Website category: phone
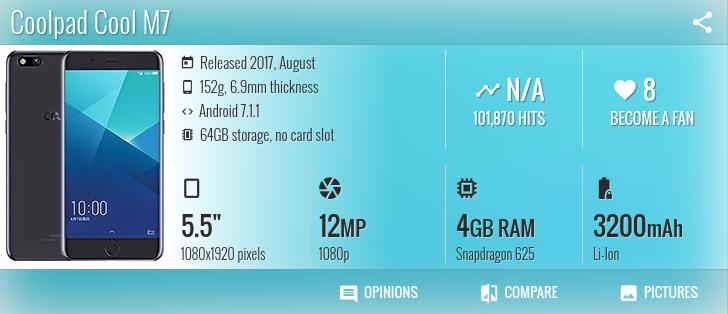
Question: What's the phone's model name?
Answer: Coolpad Cool M7

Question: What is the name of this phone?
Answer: Coolpad Cool M7

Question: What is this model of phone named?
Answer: Coolpad Cool M7

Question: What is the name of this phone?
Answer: Coolpad Cool M7

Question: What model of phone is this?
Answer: Coolpad Cool M7

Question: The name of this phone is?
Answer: Coolpad Cool M7

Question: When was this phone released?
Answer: Released 2017, August

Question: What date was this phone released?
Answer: Released 2017, August

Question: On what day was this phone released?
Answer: Released 2017, August

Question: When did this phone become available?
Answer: Released 2017, August

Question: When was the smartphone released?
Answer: Released 2017, August

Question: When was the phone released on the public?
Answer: Released 2017, August

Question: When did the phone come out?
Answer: Released 2017, August

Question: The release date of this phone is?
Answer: Released 2017, August

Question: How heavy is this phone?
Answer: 152g

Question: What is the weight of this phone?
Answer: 152g

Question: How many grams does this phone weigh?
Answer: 152g

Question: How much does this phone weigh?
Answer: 152g

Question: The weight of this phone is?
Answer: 152g

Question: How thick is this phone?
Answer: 6.9mm thickness

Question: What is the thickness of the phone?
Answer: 6.9mm thickness

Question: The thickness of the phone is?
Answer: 6.9mm thickness

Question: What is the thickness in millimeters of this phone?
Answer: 6.9mm thickness

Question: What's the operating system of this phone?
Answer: Android 7.1.1

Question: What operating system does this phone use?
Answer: Android 7.1.1

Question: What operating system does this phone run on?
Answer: Android 7.1.1

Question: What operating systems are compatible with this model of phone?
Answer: Android 7.1.1

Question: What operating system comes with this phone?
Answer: Android 7.1.1

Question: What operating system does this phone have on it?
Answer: Android 7.1.1

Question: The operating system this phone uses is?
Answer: Android 7.1.1

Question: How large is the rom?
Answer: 64GB storage

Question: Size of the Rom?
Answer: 64GB storage

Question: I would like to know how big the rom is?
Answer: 64GB storage

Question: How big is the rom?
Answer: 64GB storage

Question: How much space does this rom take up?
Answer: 64GB storage

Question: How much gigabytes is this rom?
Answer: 64GB storage

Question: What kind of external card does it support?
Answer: no card slot

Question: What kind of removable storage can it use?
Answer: no card slot

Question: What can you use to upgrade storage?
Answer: no card slot

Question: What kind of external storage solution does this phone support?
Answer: no card slot

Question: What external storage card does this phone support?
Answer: no card slot

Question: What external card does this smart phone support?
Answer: no card slot

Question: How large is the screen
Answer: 5.5"

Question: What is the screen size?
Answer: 5.5"

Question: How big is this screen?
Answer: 5.5"

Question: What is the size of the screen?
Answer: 5.5"

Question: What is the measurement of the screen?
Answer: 5.5"

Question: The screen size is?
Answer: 5.5"

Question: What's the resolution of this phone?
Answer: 1080x1920 pixels

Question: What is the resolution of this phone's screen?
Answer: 1080x1920 pixels

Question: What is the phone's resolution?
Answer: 1080x1920 pixels

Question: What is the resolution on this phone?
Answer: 1080x1920 pixels

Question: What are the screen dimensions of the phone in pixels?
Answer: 1080x1920 pixels

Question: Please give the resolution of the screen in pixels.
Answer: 1080x1920 pixels

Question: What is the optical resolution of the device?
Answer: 1080x1920 pixels

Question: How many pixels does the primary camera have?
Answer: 12 MP

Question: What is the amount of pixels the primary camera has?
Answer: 12 MP

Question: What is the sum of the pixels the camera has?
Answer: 12 MP

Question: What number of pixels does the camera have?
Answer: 12 MP

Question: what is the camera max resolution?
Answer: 12 MP

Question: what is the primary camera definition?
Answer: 12 MP

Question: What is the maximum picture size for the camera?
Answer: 12 MP

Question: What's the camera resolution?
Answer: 1080p

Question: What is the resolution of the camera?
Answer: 1080p